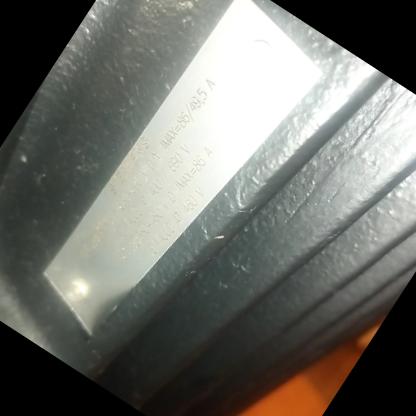
Klasa: tabliczka-znamionowa